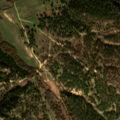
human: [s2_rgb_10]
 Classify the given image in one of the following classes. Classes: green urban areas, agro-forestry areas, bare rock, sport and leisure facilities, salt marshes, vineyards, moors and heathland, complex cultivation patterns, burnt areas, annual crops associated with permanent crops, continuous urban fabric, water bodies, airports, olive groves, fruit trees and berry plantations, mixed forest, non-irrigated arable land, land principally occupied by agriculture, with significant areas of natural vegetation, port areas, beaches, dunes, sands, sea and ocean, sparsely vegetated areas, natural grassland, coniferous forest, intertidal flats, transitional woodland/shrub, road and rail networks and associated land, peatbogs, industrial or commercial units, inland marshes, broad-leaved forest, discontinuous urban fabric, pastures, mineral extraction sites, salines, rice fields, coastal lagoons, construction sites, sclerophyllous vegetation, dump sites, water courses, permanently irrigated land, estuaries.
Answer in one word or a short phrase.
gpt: non-irrigated arable land, broad-leaved forest, mixed forest